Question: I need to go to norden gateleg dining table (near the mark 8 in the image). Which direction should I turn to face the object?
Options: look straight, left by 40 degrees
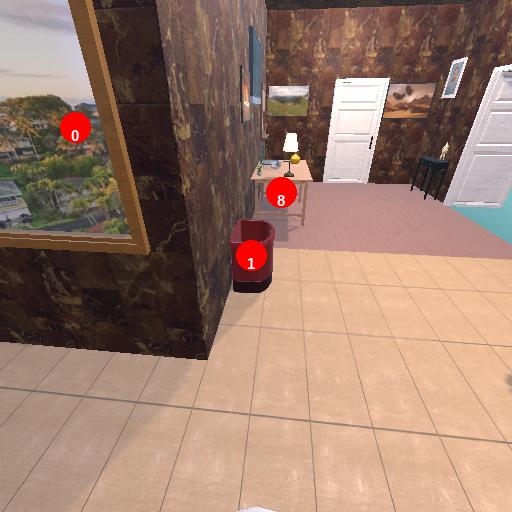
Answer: look straight